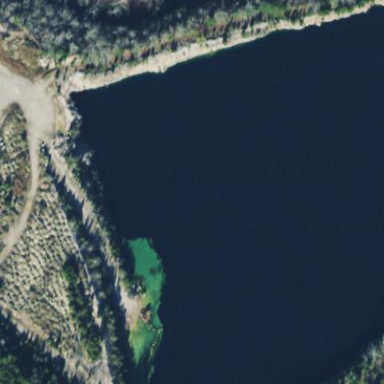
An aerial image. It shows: Serene pond surrounded by nature.